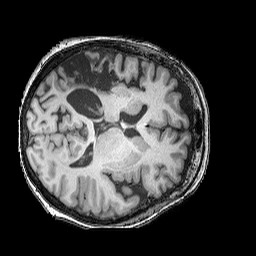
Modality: T1w
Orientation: axial
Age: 62
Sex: female
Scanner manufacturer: siemens
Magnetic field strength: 3 T
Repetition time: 2.25 s
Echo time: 0.00411 s